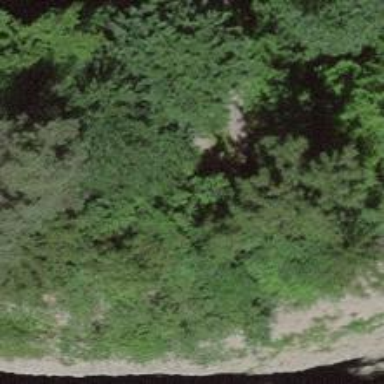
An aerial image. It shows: Cliff in nature.